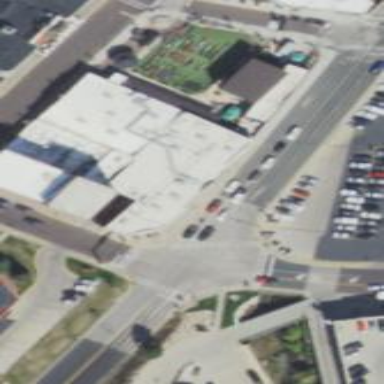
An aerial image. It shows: Building designated as casino.